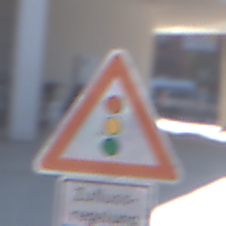
Verkehrszeichen: Lichtzeichenanlage
Zusatzzeichen unten: HinweisDurchVerbaleAngabe7
Umgebung: Outdoor, Urban
Tageszeit: MorningAfternoon
Wetter: Clear
Licht: Natural
Jahreszeit: NotSpecified
Kontrast: HighContrast